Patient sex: F
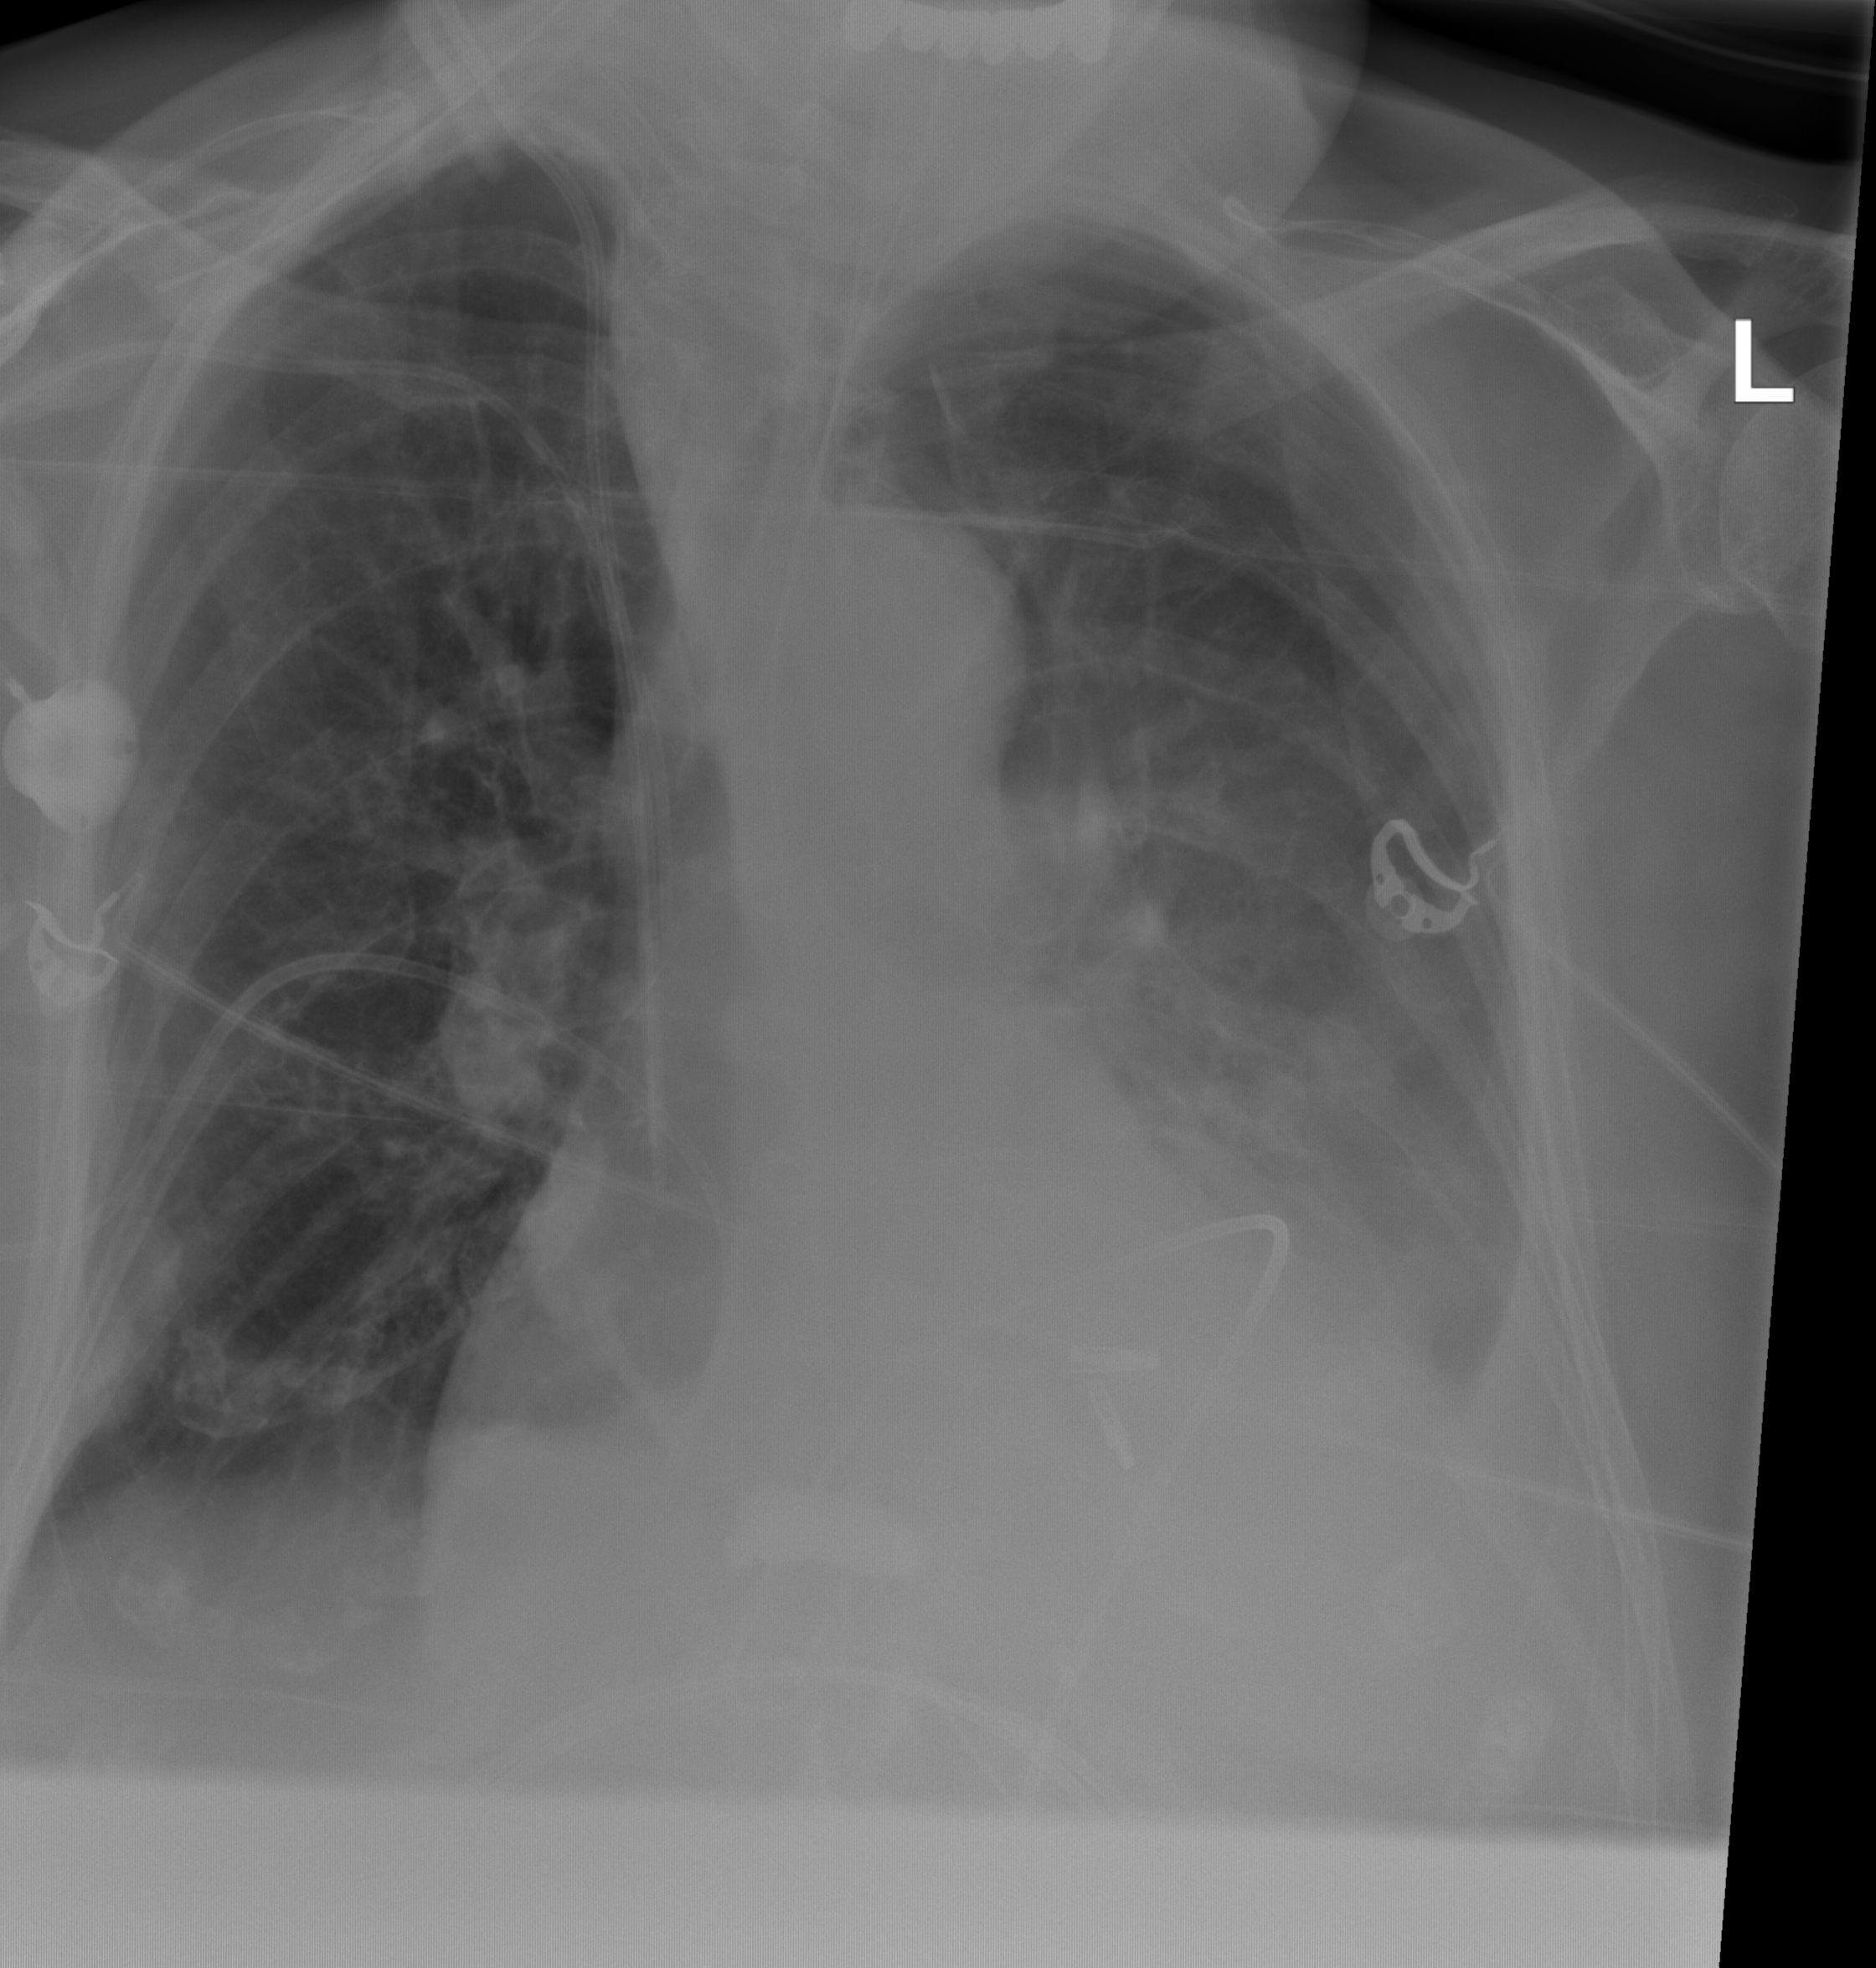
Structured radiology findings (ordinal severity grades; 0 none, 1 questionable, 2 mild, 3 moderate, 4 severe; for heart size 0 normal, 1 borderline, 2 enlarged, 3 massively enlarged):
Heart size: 3
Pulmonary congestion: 2
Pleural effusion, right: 2
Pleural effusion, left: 3
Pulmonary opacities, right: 0
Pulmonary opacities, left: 0
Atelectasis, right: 2
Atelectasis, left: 2